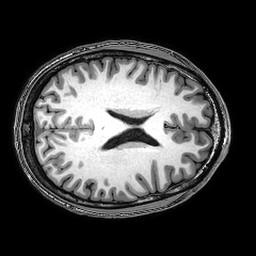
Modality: T1w
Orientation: axial
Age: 23
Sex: male
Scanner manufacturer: philips
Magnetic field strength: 3 T
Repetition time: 0.008191 s
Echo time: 0.00376 s